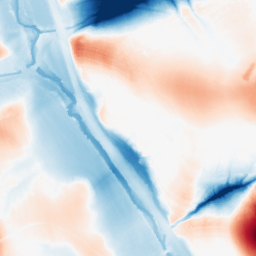
Category: morphological
Decomposition family: tophat_combined
Decomposition parameters: size: 50
Upsampling method: quintic
Upsampling parameters: scale: 8
Upsampling scale: 8